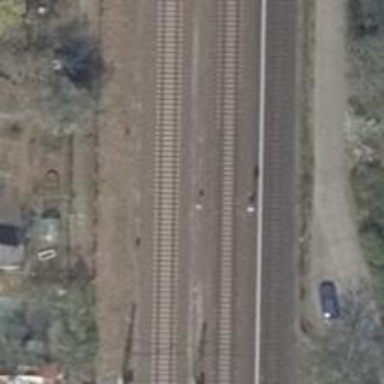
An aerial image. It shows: Railway signal.